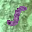
Label: 5